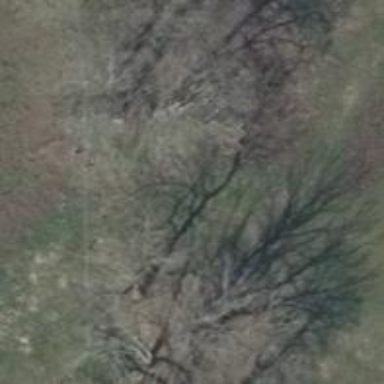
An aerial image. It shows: Row of trees in natural setting.